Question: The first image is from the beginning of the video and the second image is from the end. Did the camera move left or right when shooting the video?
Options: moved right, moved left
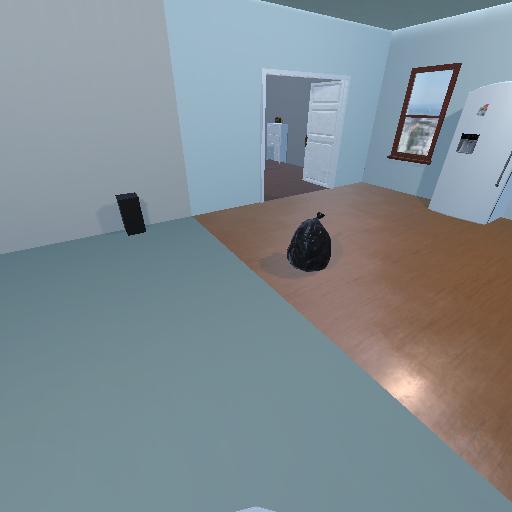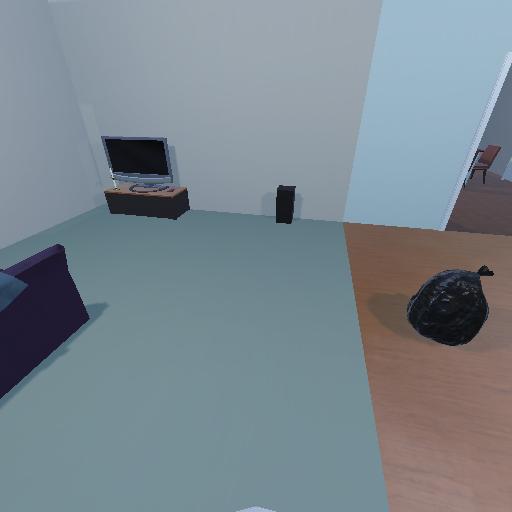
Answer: moved right